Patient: sex M, age 75
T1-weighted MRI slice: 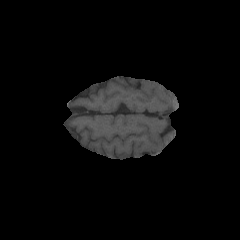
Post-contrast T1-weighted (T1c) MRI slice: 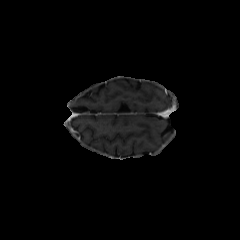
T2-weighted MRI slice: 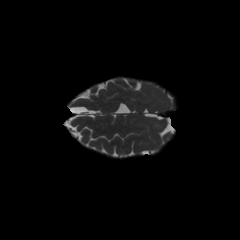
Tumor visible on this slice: no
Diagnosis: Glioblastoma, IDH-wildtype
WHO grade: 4